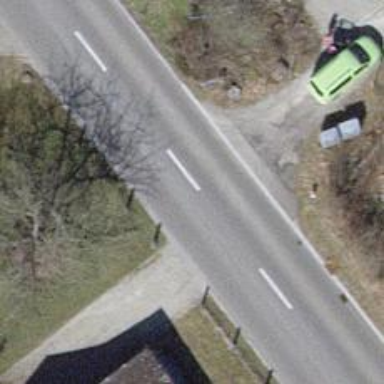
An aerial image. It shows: Asphalt road classified as tertiary.